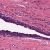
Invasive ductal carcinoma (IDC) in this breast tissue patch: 0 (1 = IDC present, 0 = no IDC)